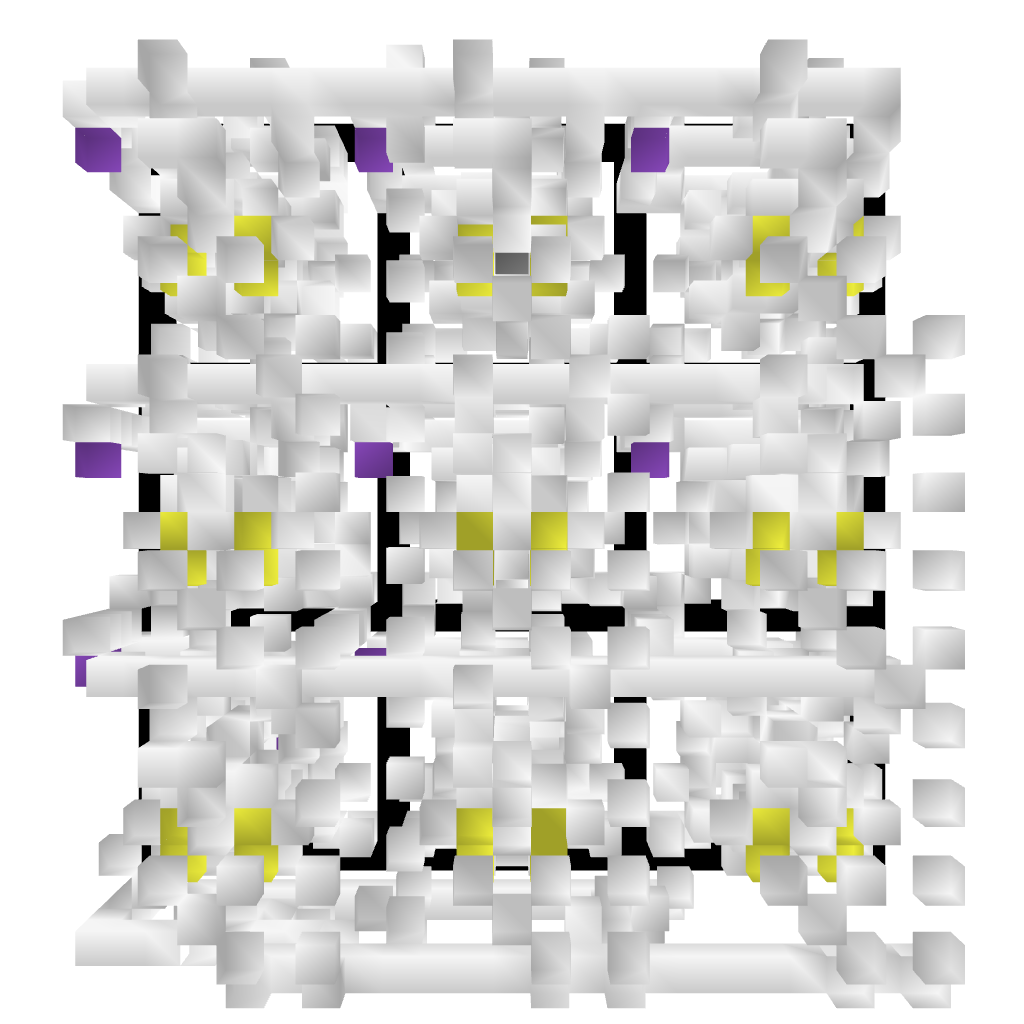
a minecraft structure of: Compact Tic-Tac-Toe  -  Designed for Flying / Creative bad low quality